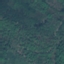
Label: Forest